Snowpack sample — Snodgrass Mountain, Crested Butte, Colorado (2/4/25, 12:06 PM MST)
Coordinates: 38.923, -106.968
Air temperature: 35 °F
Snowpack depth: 80 cm
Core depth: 60 cm
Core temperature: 32 °F
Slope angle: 14°, slope face: 78°
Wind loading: low
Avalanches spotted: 0
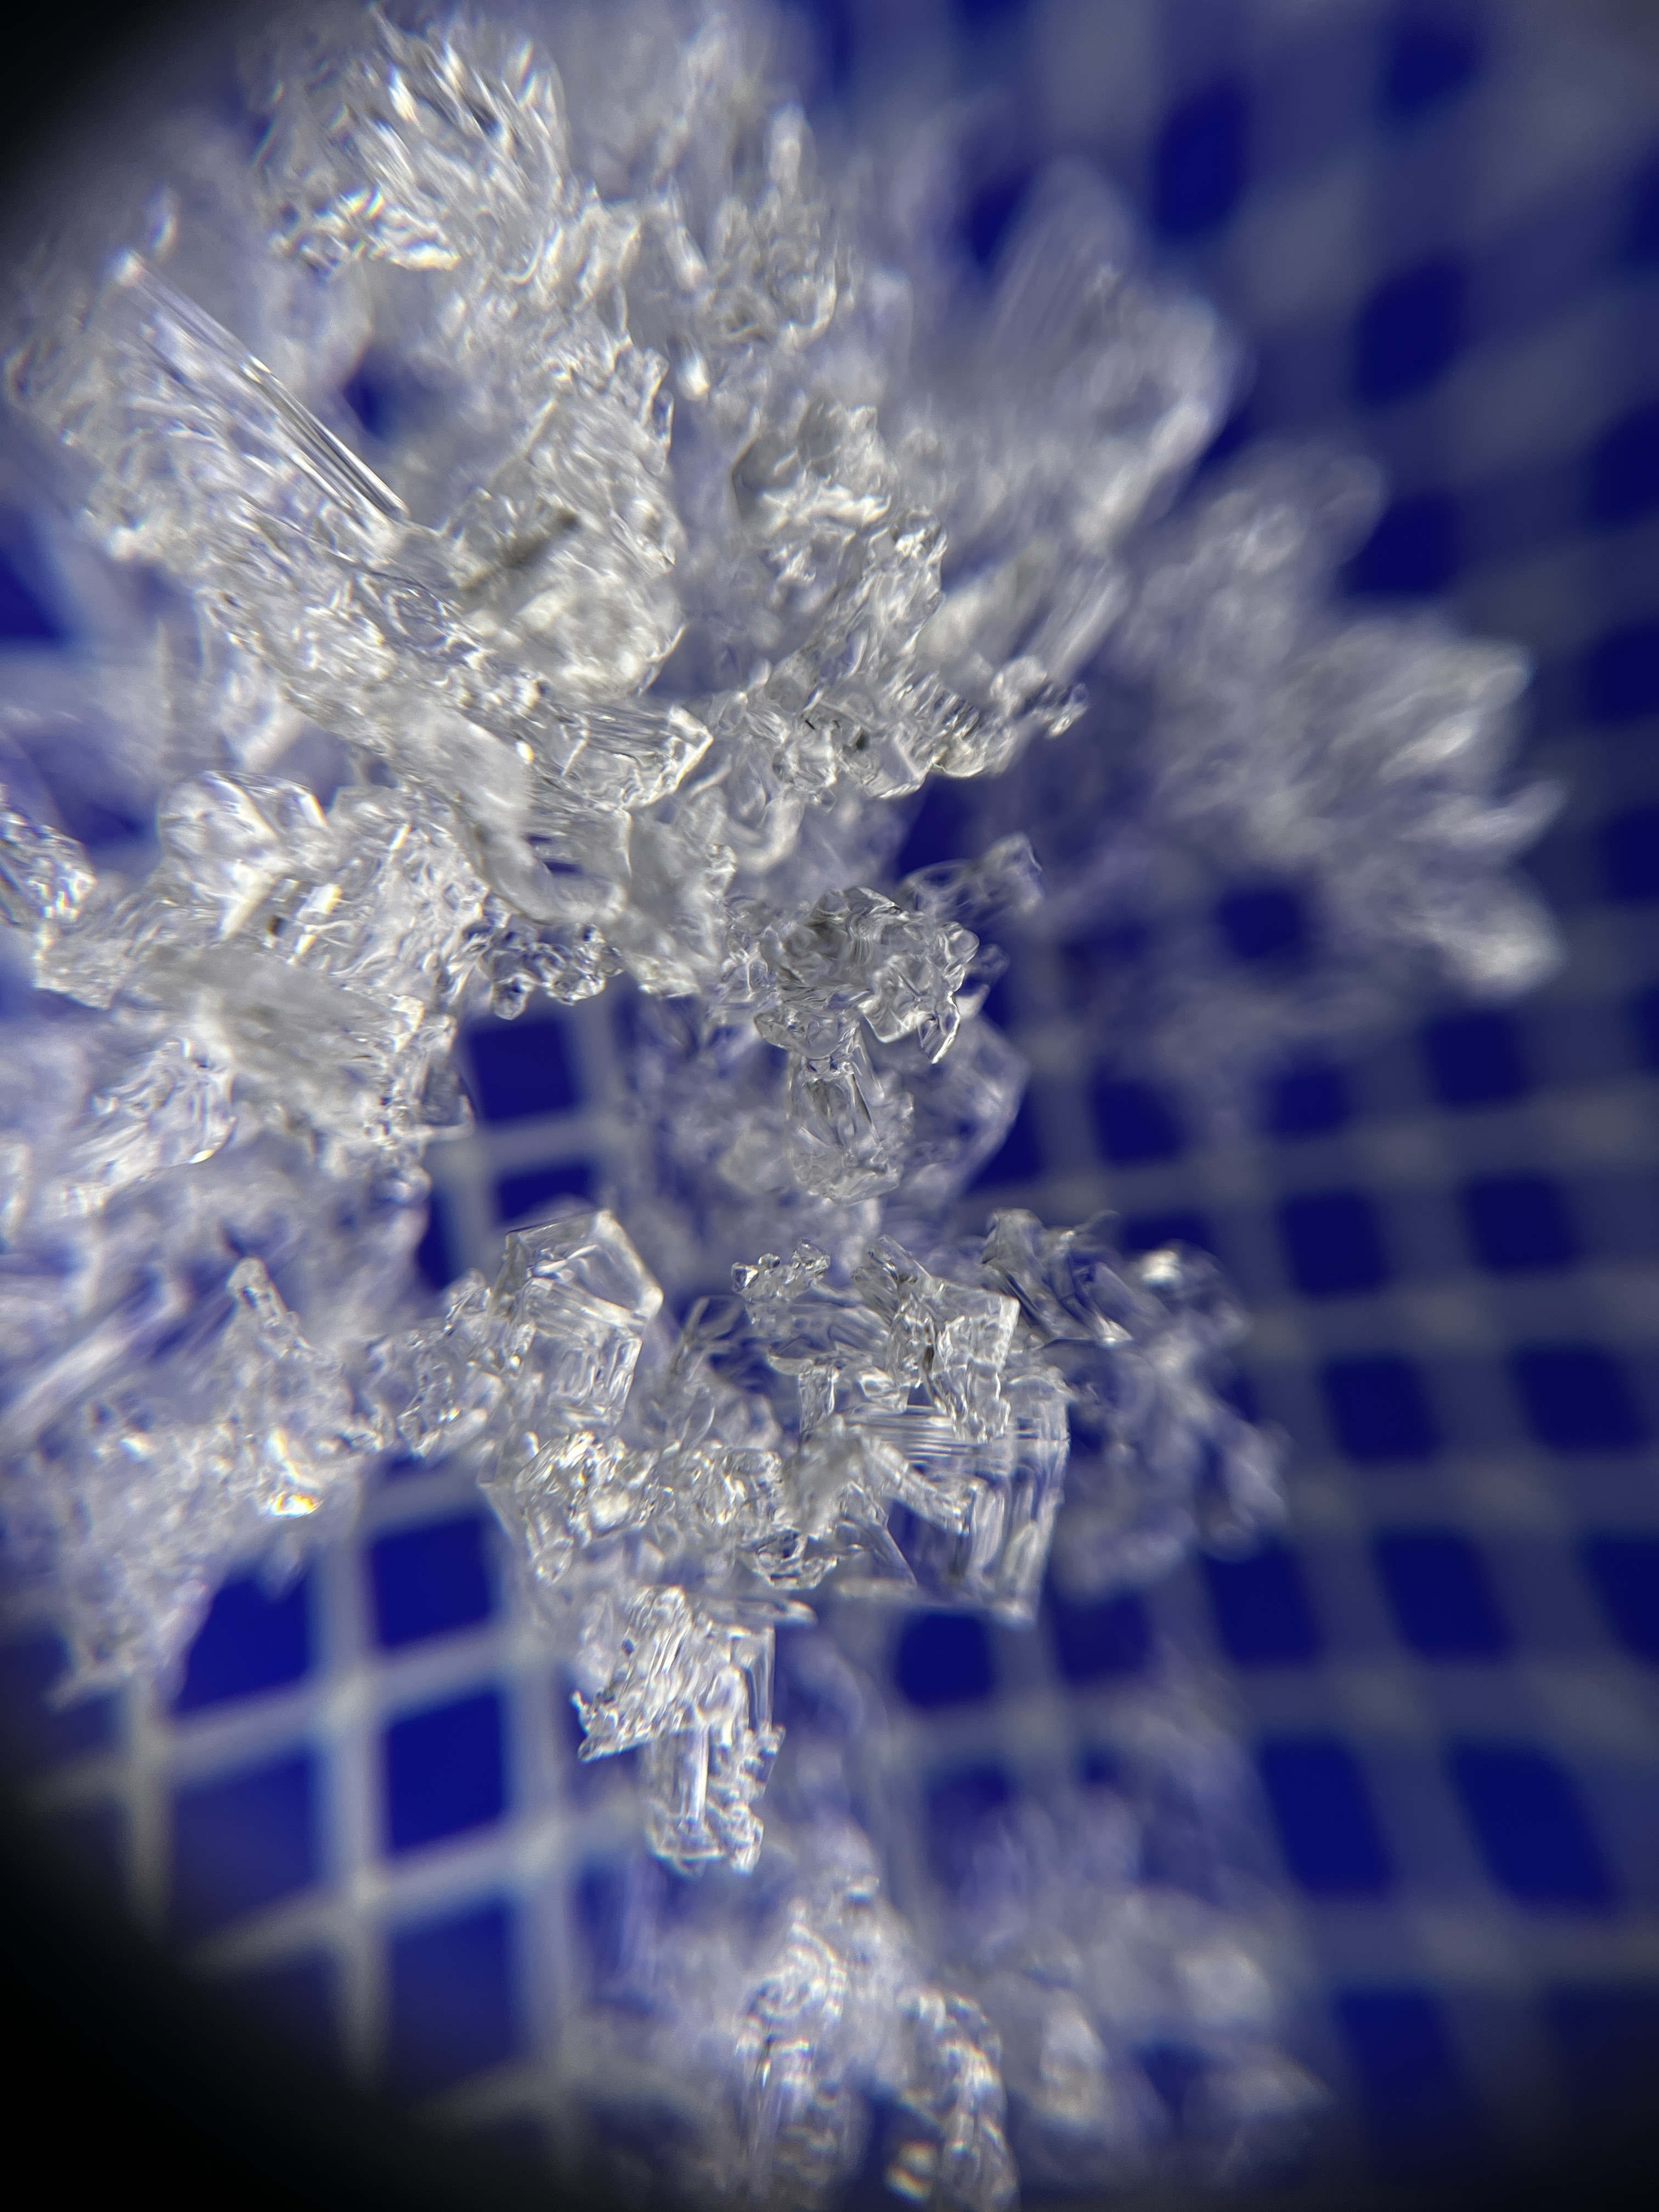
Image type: magnified_profile
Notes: No avalanches nearby, unusually warm weather for the last month reported by residents, Collected 25 yards from treeline